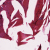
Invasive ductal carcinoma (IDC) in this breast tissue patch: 0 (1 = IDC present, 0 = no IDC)